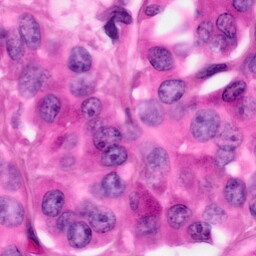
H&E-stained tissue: Pancreatic